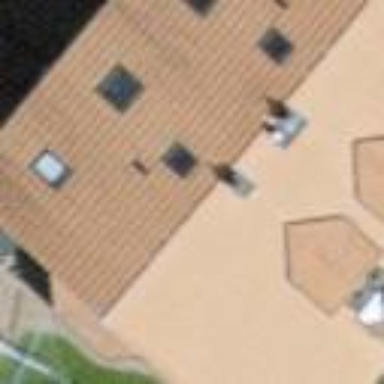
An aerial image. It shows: Simple and straightforward house.